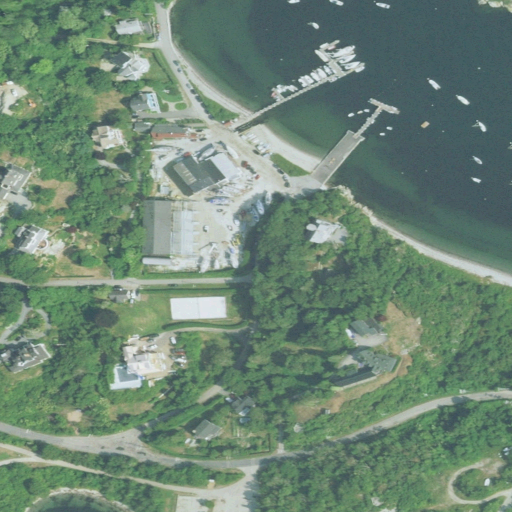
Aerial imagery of beach in Rhode Island named Old Salt Work Beach containing open water, medium intensity development, low intensity development, open development, high intensity development, deciduous forest, mixed forest, grassland, shrub, barren land, and herbaceous wetlands